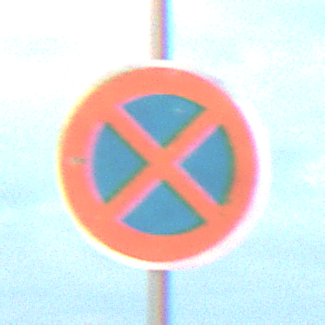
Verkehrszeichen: AbsolutesHalteverbot
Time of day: SunriseSunset
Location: Outdoor (Nature)
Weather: PartlyCloudy
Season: NotSpecified
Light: Natural